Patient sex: F
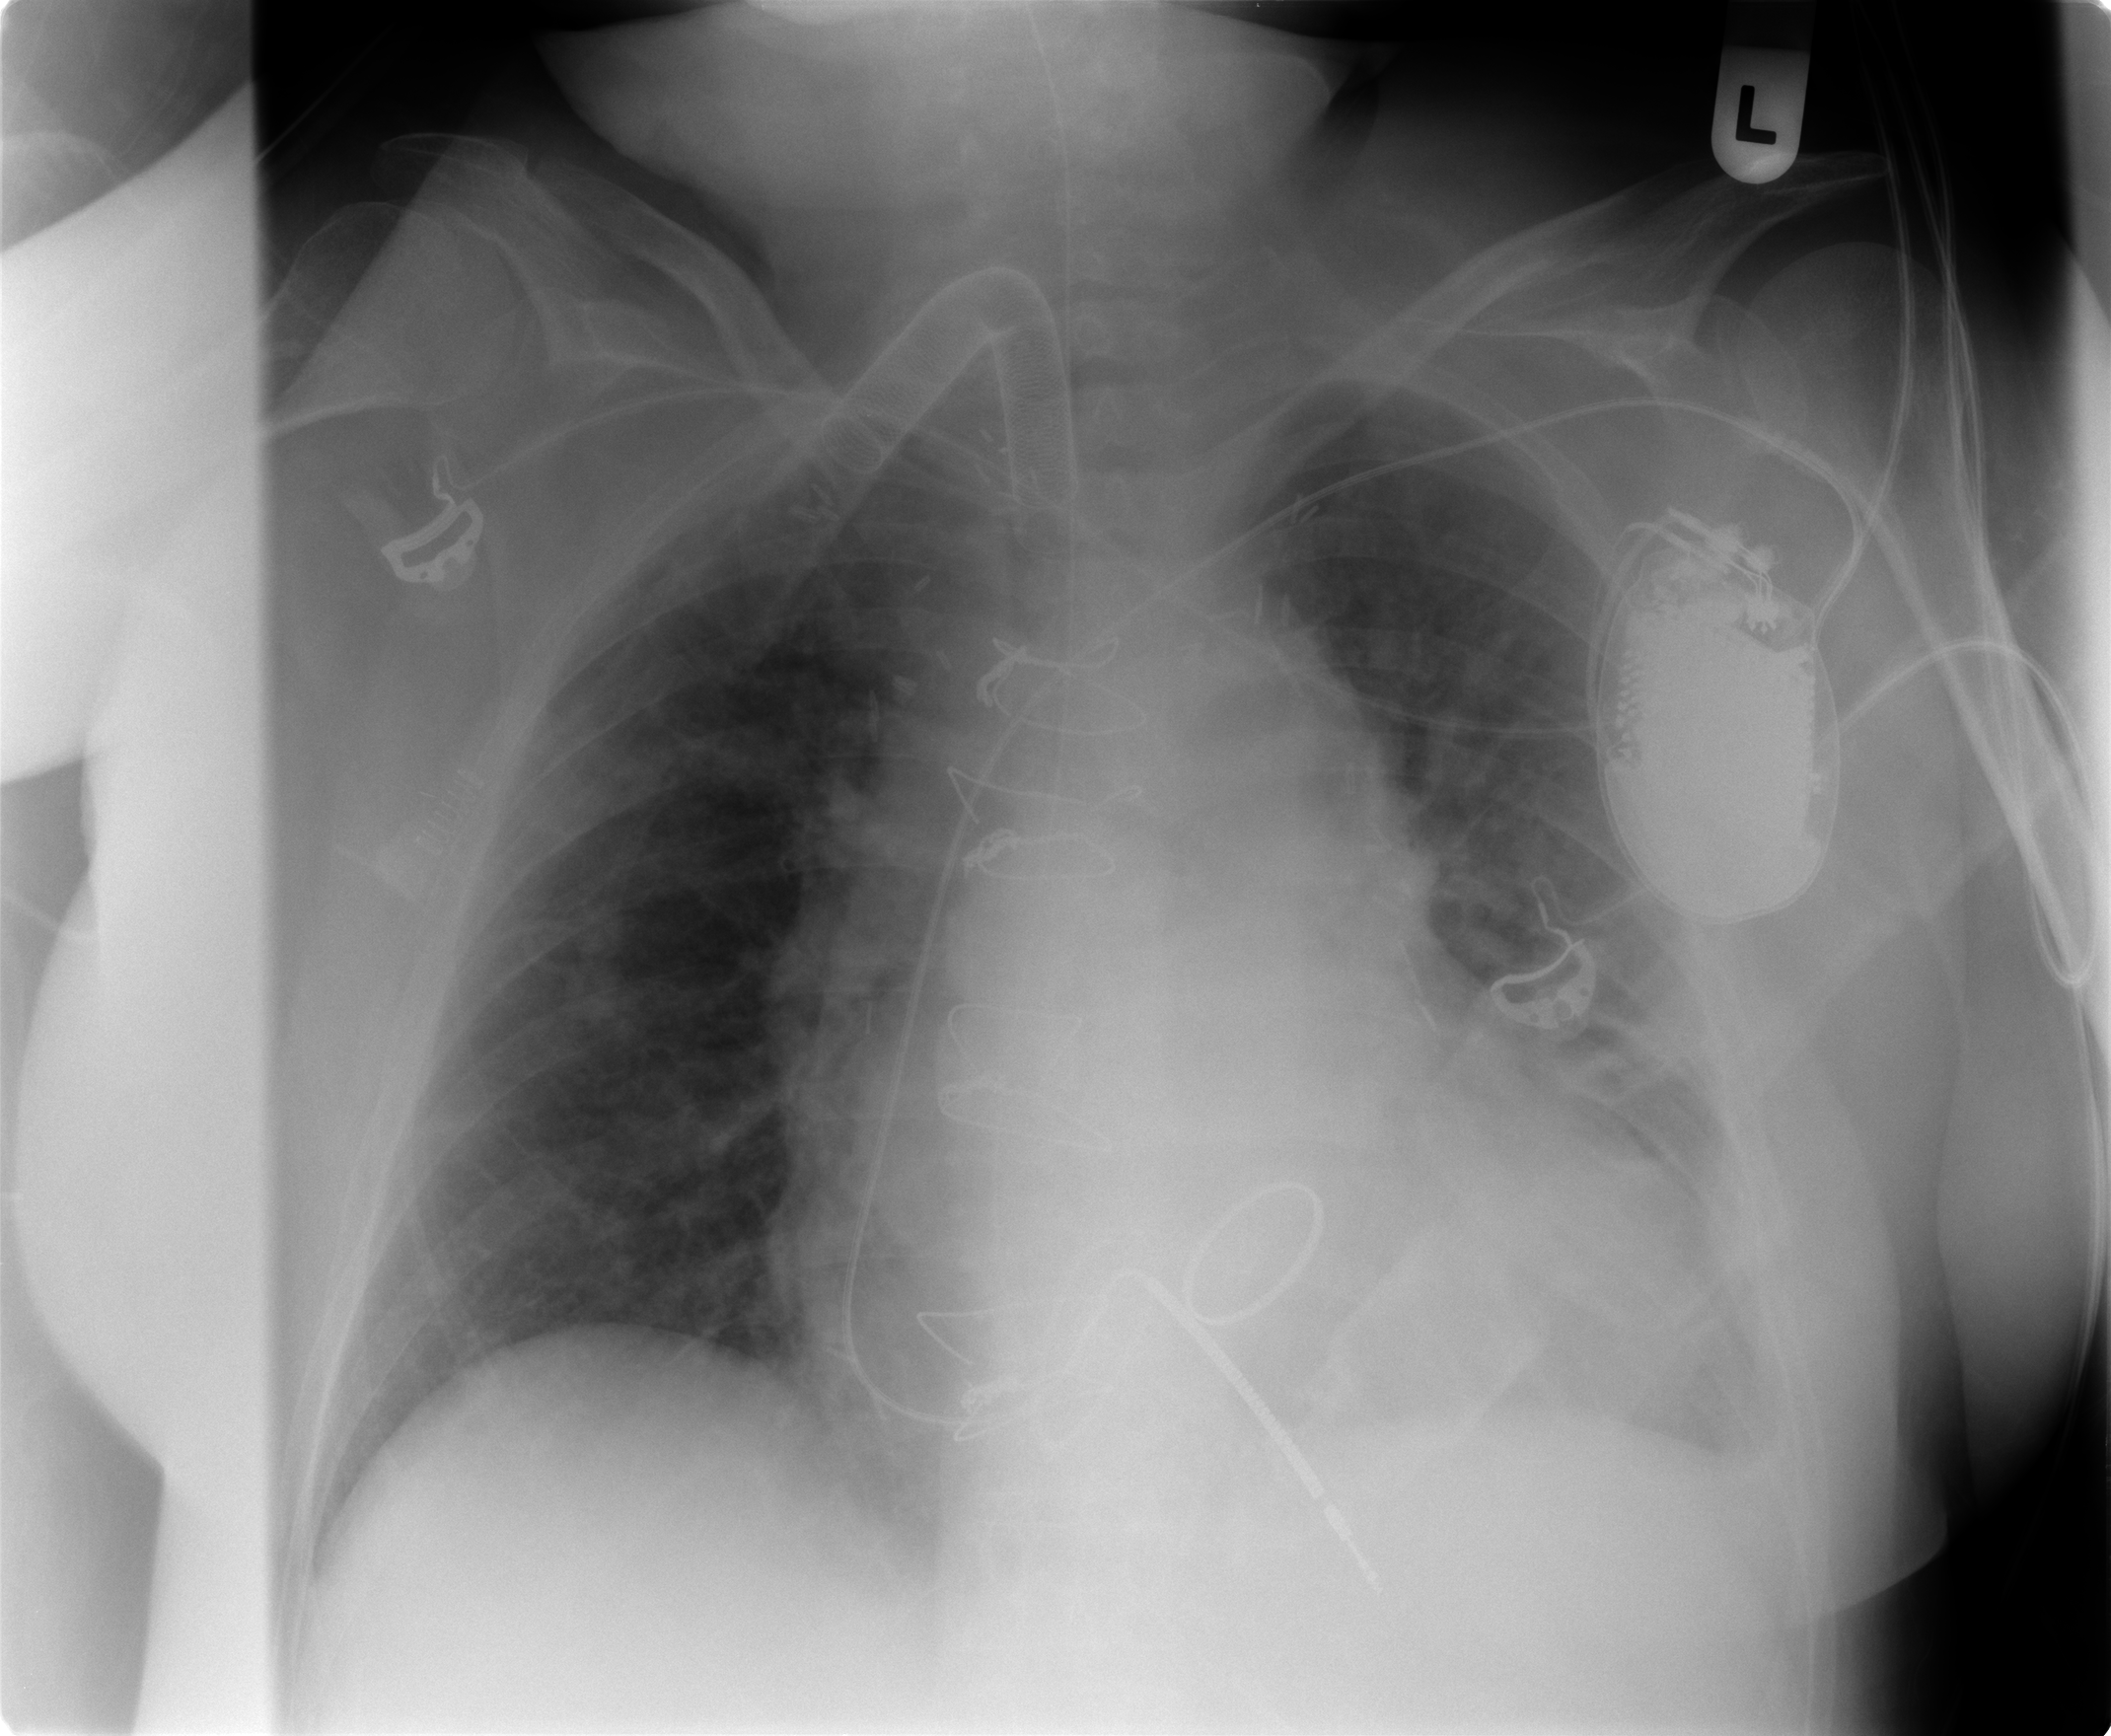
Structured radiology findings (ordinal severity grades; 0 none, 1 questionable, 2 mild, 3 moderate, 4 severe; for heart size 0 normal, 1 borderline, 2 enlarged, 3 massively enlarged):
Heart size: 2
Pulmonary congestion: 3
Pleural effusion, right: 1
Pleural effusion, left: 2
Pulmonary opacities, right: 2
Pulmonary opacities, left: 2
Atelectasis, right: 2
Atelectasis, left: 2